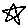
Label: star